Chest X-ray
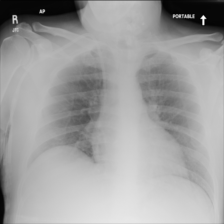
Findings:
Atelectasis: negative
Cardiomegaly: negative
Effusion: negative
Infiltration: positive
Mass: negative
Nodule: negative
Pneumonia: negative
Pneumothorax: negative
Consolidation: negative
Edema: negative
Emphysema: negative
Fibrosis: negative
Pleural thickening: negative
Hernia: negative